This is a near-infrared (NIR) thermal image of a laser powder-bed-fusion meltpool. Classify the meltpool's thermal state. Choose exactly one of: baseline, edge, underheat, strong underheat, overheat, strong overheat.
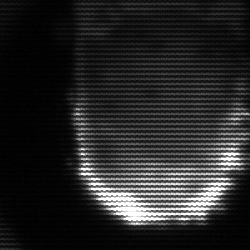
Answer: baseline